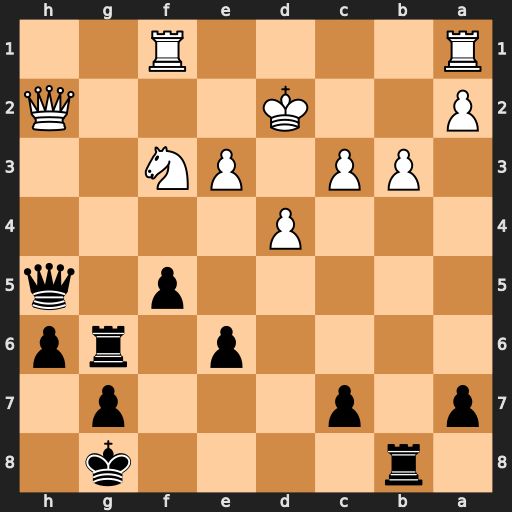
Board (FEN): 1r4k1/p1p3p1/4p1rp/5p1q/3P4/1PP1PN2/P2K3Q/R4R2
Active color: b
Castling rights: -
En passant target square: -
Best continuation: Qxh2+ Nxh2 Rg2+ Kd3 Rxh2